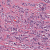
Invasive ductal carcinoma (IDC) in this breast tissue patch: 1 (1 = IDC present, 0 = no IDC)